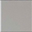
Piece: xx